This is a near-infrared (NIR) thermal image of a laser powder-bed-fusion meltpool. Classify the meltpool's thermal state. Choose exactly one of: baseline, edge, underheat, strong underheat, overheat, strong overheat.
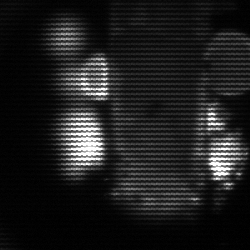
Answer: strong underheat